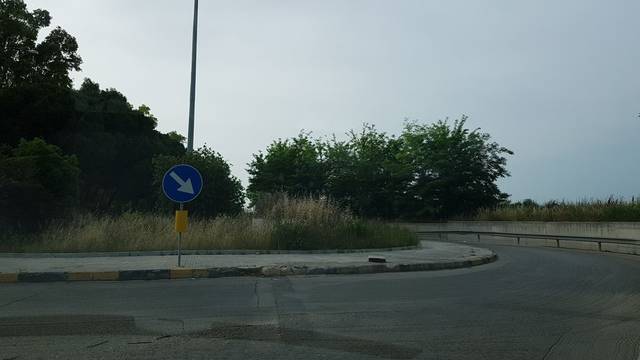
Region: Italy
Coordinates: 40.609, 17.954